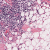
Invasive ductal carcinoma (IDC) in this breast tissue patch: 1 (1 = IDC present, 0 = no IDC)